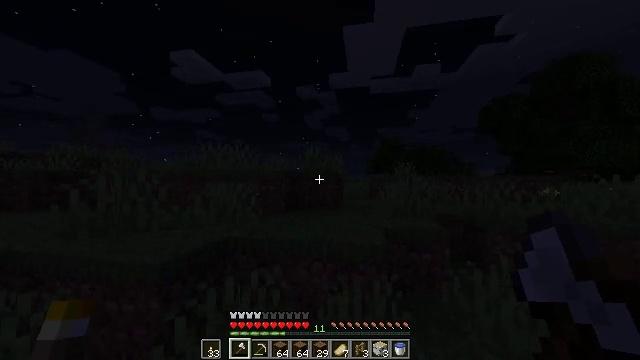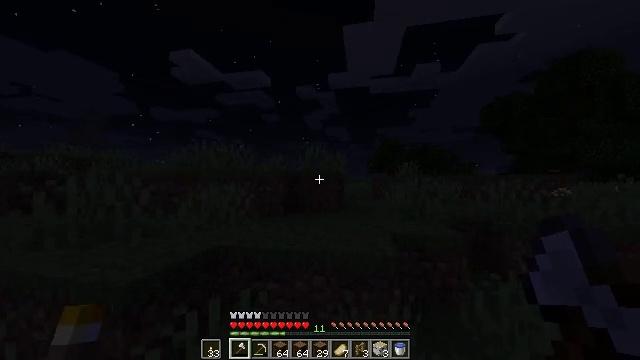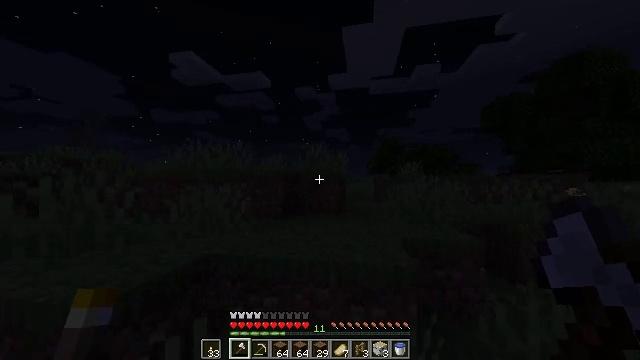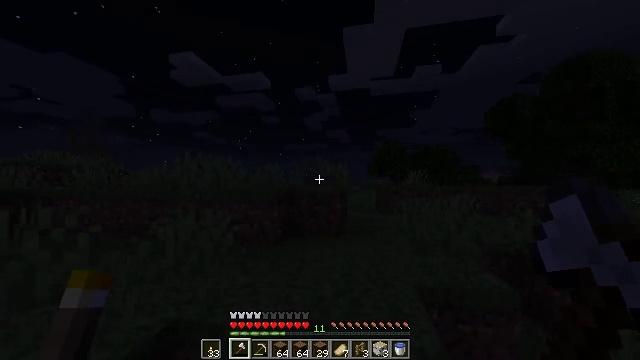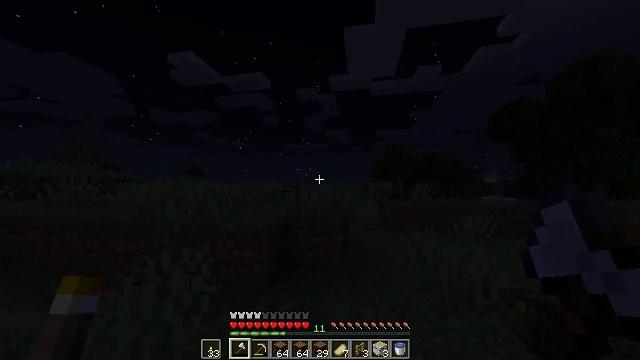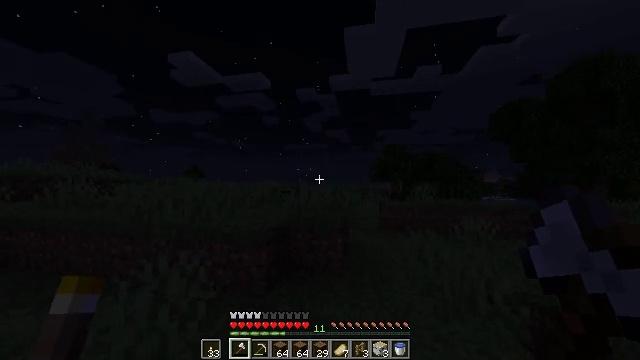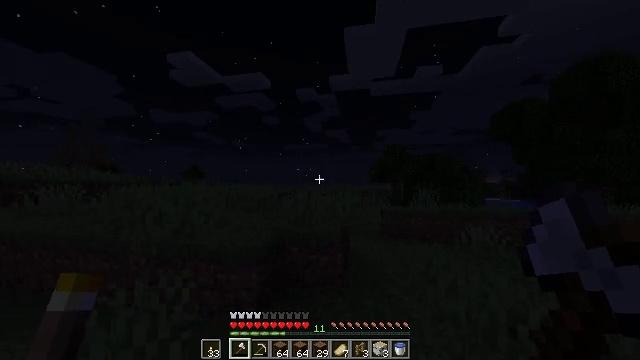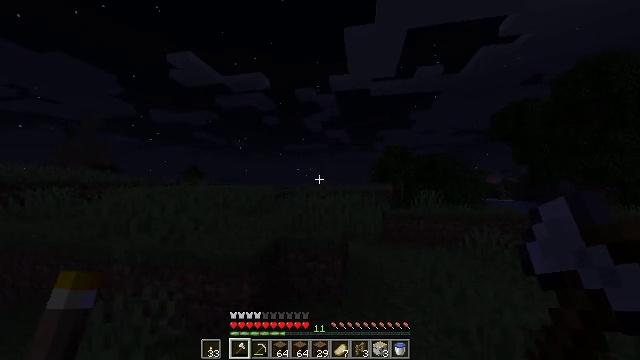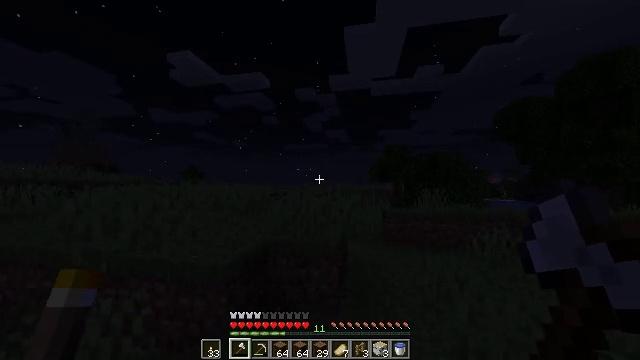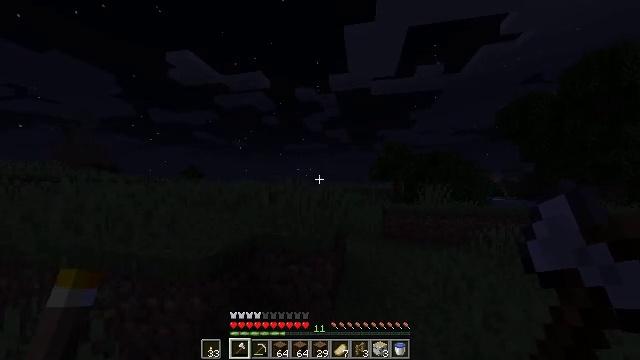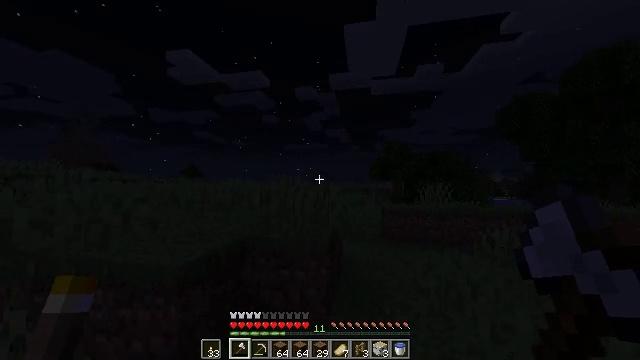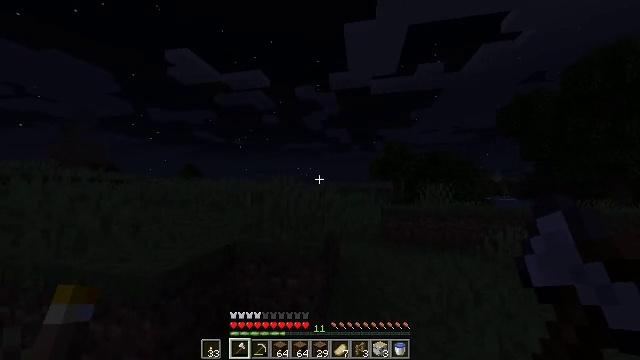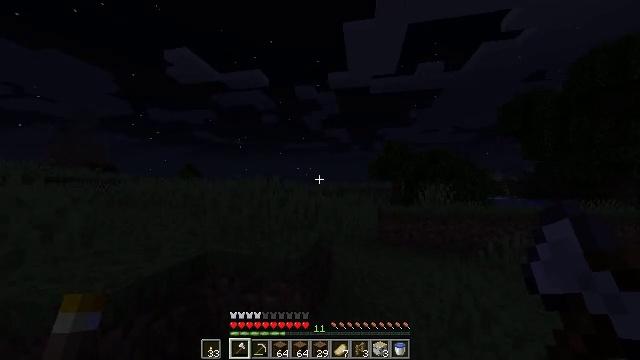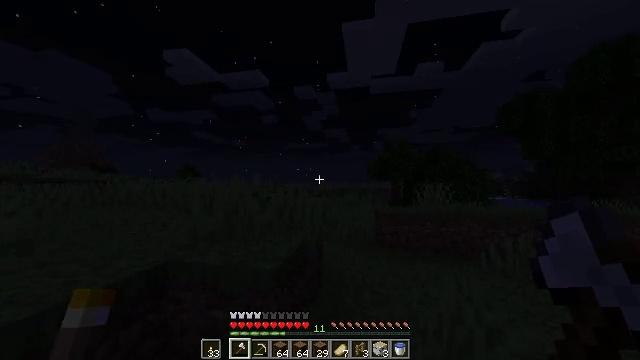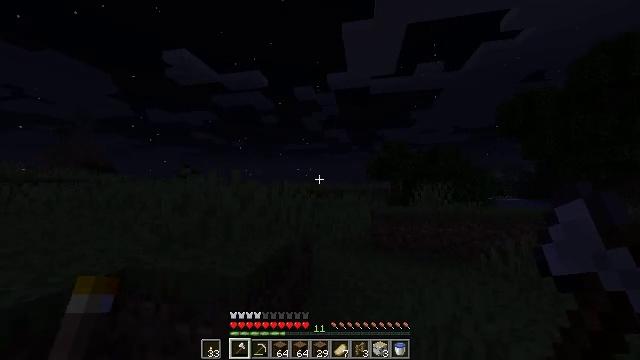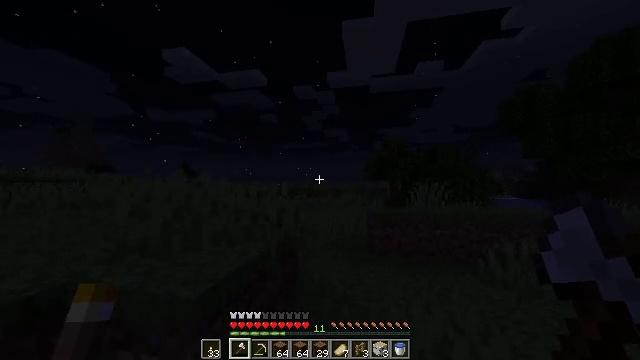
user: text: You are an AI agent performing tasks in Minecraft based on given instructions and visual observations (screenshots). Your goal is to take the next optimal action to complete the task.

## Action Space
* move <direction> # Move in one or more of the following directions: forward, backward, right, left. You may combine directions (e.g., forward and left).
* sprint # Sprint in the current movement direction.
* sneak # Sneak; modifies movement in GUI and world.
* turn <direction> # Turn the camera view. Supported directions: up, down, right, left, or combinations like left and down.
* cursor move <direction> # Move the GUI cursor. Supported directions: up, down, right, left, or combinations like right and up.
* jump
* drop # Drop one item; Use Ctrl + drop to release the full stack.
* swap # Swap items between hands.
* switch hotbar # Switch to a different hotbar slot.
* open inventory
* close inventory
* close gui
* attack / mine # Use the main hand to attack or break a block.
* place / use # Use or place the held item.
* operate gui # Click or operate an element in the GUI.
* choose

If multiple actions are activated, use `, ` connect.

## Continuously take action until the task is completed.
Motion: motion action
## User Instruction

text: Pick up the white bed by breaking it.
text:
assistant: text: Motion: move forward, sprint
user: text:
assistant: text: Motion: move forward, sprint, jump
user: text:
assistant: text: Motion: move forward, sprint, jump
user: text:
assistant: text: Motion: move forward, sprint, jump
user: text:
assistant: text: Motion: move forward and move right, sprint, jump
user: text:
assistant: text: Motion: move forward and move right, sprint
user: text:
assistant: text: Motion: move forward and move right, sprint
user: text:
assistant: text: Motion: move forward and move right, sprint
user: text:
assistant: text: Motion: move forward and move right, sprint
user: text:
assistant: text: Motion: move forward and move right, sprint
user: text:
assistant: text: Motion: move forward and move right, sprint
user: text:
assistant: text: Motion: move forward and move right, sprint
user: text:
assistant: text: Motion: move forward and move right, sprint
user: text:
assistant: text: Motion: move forward and move right, sprint
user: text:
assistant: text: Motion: move forward and move right, sprint
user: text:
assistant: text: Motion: move forward and move right, sprint
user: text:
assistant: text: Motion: move forward and move right, sprint
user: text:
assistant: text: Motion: move forward and move right, sprint
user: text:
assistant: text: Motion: move forward and move right, sprint
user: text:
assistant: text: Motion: move forward and move right, sprint
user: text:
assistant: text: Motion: move forward and move right, sprint
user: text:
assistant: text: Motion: move forward and move right, sprint
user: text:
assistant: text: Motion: move forward and move right, sprint
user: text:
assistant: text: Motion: move forward, sprint
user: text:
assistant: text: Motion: move forward, sprint
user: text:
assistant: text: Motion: move forward, sprint
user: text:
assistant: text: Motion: move forward, sprint
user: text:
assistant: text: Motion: move forward, sprint
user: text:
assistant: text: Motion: move forward, sprint, jump
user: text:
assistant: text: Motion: move forward, sprint, jump